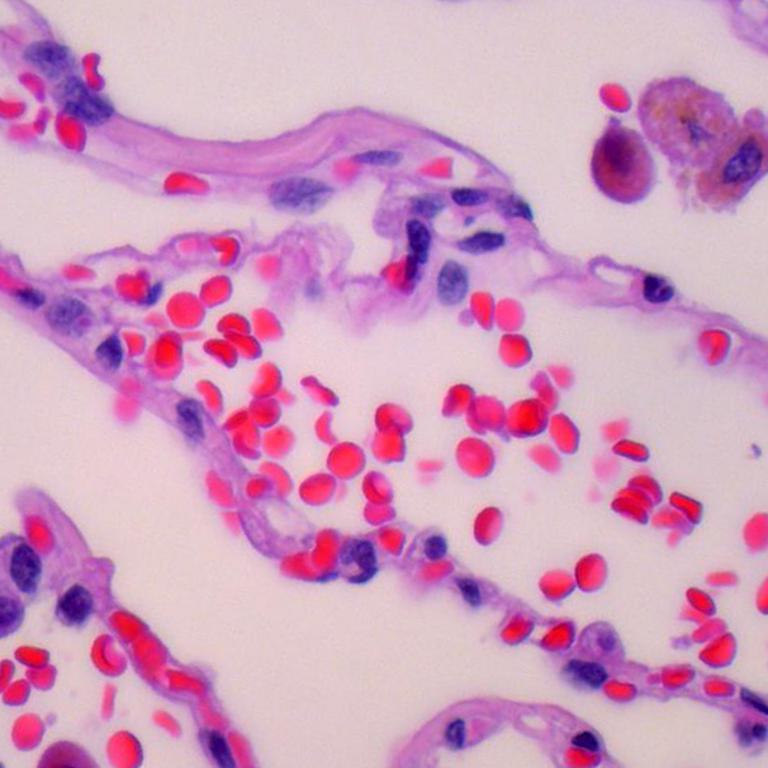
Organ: lung
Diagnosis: benign